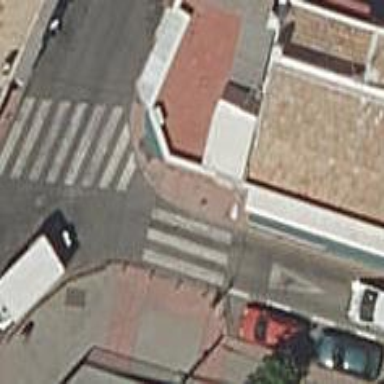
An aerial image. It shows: Asphalt footway with uncontrolled crossing. The crossing has markings.